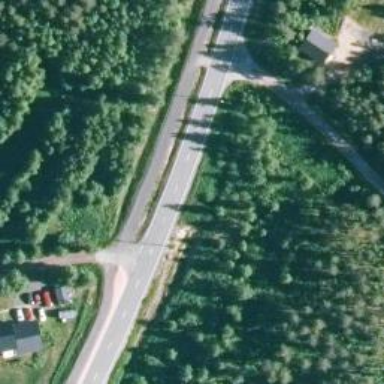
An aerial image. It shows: Cycleway.